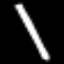
Label: pencil